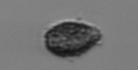
Label: Pseudochattonella_farcimen